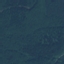
Label: Forest